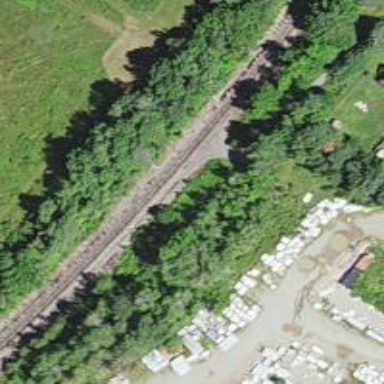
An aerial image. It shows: Railway crossing.